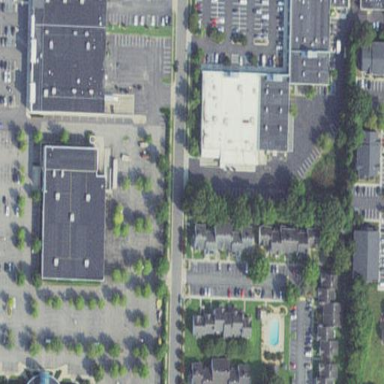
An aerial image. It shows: Commercial building.